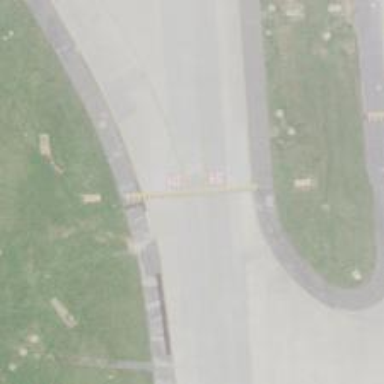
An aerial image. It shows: View of taxiway at the airport.